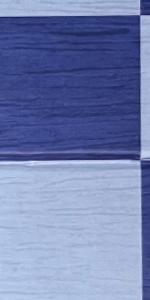
Label: Empty